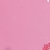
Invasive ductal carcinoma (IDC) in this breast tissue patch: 1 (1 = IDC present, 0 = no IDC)